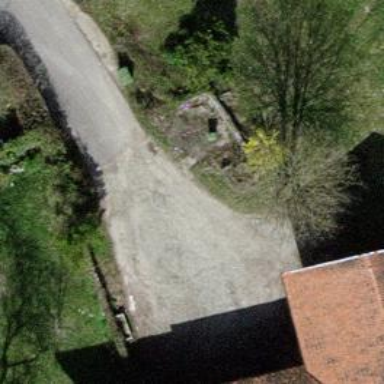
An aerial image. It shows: Driveway leading to service road.